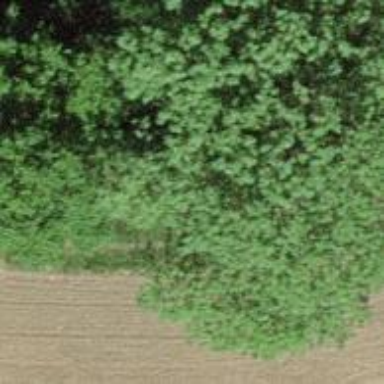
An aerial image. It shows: Row of trees in natural setting.